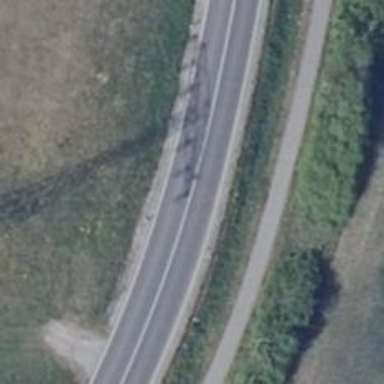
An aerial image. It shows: Secondary road with asphalt surface.